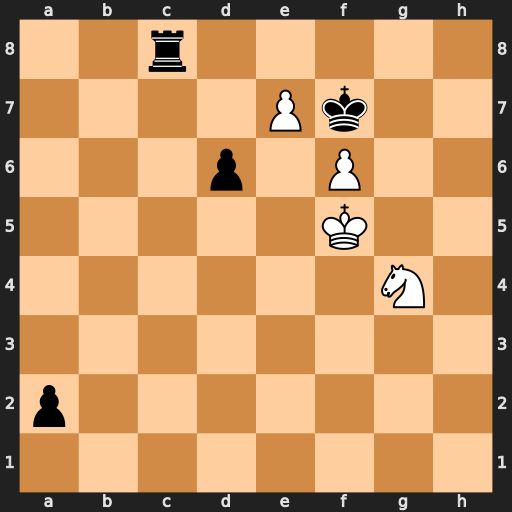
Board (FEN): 2r5/4Pk2/3p1P2/5K2/6N1/8/p7/8
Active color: w
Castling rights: -
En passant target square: -
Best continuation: Nh6+ Ke8 Ke6 d5 f7#